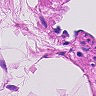
Metastatic tissue present: no